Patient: sex F, age 65
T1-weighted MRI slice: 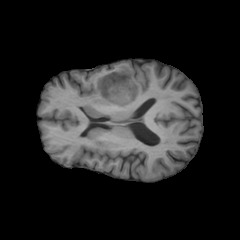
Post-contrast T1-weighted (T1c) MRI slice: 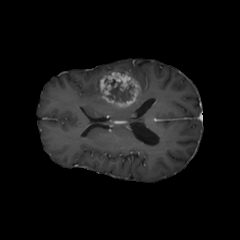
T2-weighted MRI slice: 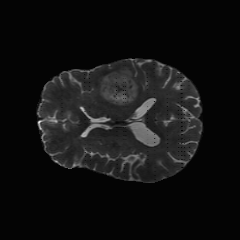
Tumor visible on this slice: yes
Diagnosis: Glioblastoma, IDH-wildtype
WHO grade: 4